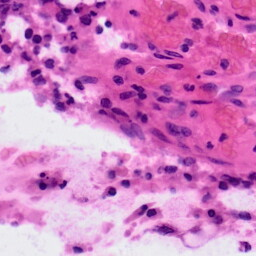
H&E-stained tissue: Colon